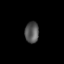
Tissue: lung
Cell type: Smooth muscle cells
Senescence score: 0.5775
Nuclear area (px): 285
Mean DAPI intensity: 87.172